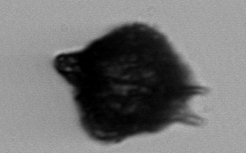
Label: Gonyaulax